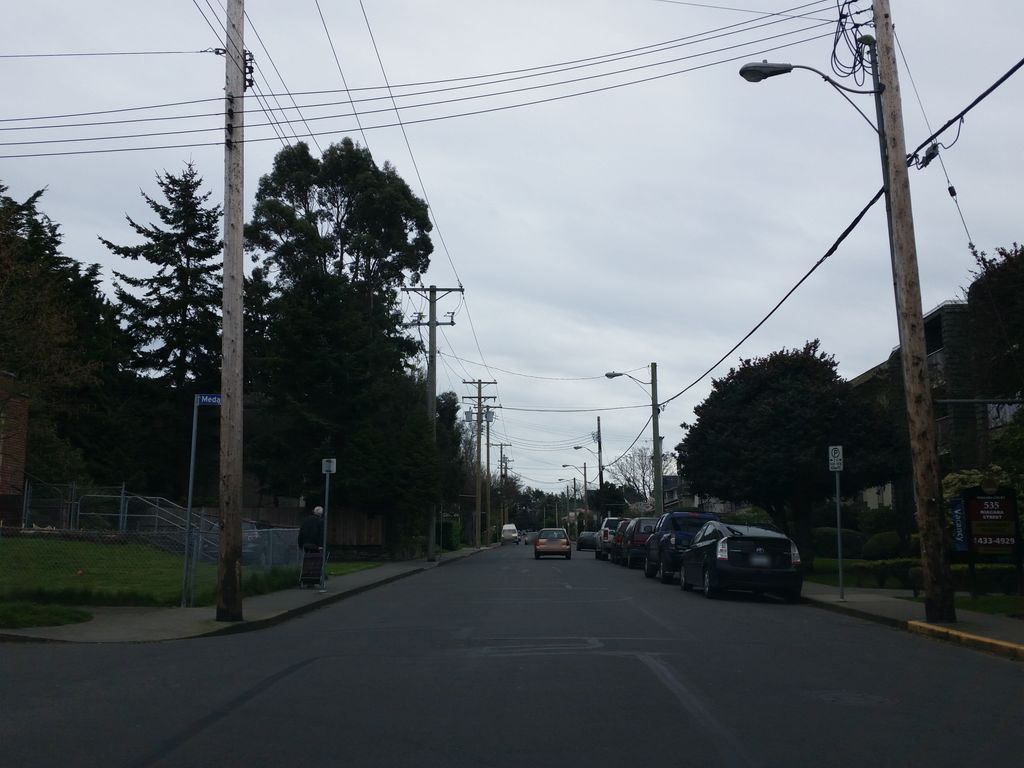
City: victoria